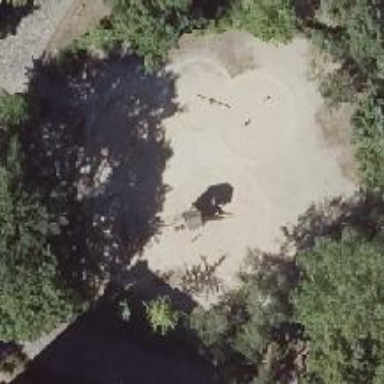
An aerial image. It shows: Playground enclosed by fence.